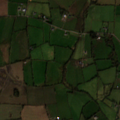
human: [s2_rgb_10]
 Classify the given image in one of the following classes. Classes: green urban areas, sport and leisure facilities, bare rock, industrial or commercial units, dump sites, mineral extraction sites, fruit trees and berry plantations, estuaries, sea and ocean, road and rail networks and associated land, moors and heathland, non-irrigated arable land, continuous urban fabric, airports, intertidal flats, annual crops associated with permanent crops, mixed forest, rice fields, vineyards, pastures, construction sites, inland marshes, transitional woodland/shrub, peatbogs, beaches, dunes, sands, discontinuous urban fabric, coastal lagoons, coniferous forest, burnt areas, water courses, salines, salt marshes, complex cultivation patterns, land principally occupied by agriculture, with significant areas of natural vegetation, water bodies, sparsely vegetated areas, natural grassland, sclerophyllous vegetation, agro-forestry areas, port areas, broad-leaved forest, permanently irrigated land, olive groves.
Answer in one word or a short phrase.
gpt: non-irrigated arable land, pastures